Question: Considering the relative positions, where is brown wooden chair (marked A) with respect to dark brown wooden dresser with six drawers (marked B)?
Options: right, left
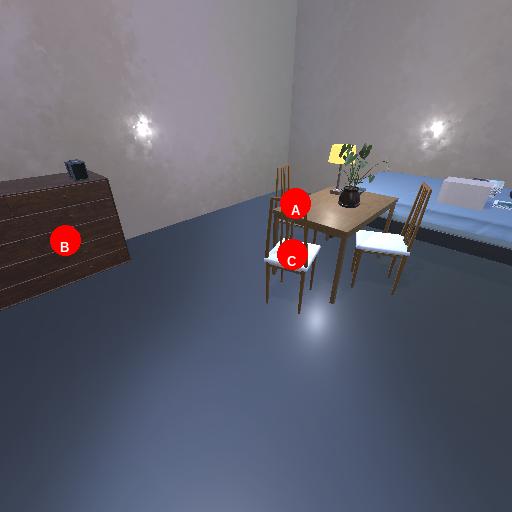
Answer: right